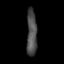
Tissue: lung
Cell type: Fibroblasts
Senescence score: 0.2205
Nuclear area (px): 472
Mean DAPI intensity: 76.25